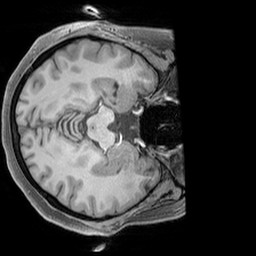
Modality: T1w
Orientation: axial
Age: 33
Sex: female
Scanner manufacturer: siemens
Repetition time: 2.3 s
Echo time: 0.00226 s